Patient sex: M
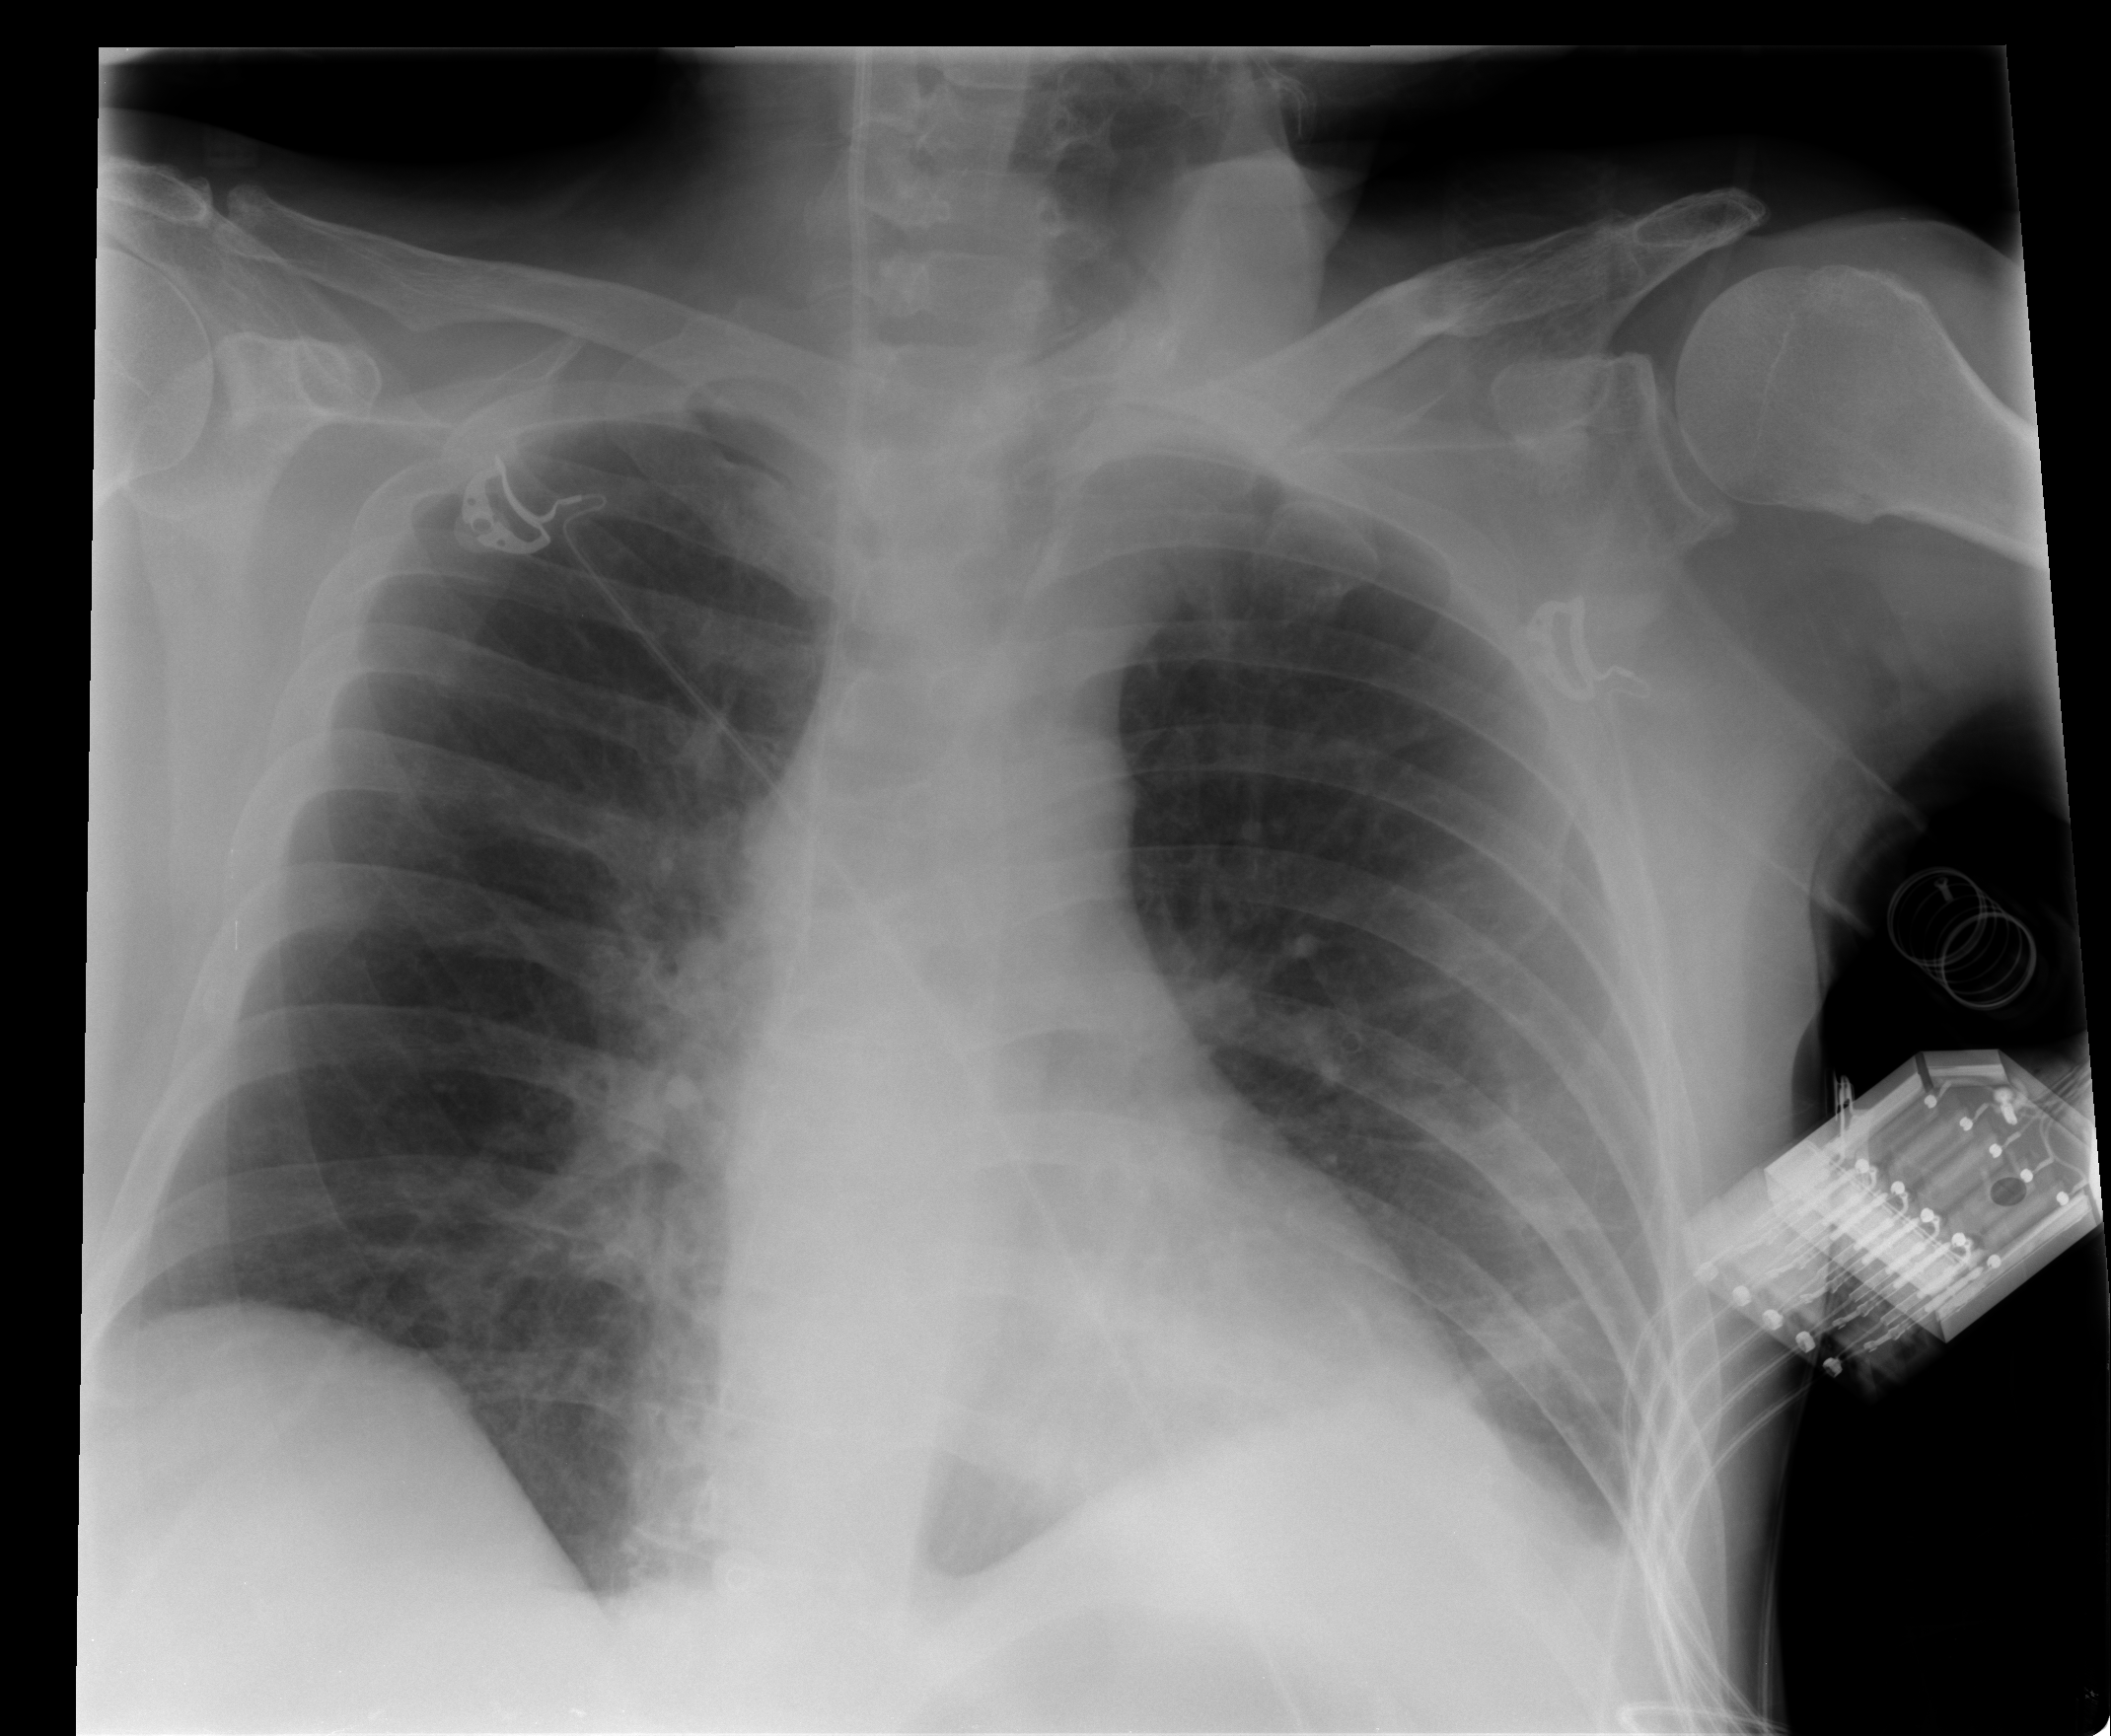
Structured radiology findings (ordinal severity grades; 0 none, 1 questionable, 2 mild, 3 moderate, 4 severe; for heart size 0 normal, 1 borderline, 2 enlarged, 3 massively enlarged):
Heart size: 0
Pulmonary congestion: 0
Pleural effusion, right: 0
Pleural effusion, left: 0
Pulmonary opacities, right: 0
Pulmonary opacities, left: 0
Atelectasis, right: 2
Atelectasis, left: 2